Question: I have a shared DLL that was last compiled in 1997 using Visual Studio 6. We're now using this application and shared DLL on MS Server 2008 and it seems less stable.
I'm assuming if I recompiled using VS 2005 or newer, it would also include improvements in the included Microsoft libraries, right? Is this common to have to recompile for MS bug fixes?
Is there a general practice when it comes to using old compiled code in newer environments?
edit:

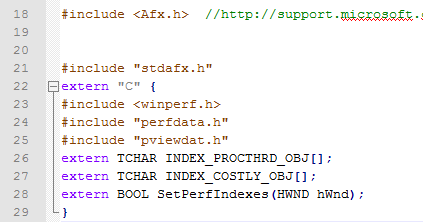
Answer: I can't really speak from a MS/VS-specific vantage point, but my experiences with other compilers have been the following:
1. The ABI (i.e. calling conventions or layout of class information) may change between compilers or even compiler versions. So you may get weird crashes if you compile the app and the library with different compiler versions. (That's why there are things like COM or NSObject -- they define a stable way for different modules to talk to each other)
2. Some OSes change their behaviour depending on the compiler version that generated a binary, or the system libraries it was linked against. That way they can fix bugs without breaking workarounds. If you use a newer compiler or build again with the newer libraries, it is assumed that you test again, so they expect you to notice your workaround is no longer needed and remove it. (This usually applies to the entire application, though, so an older library in a newer app generally gets the new behavior, and its workarounds have already broken.
3. The new compiler may be better. It may have a better optimizer and generate faster code, it may have bugs fixed, it may support new CPUs.
4. A new compiler/new libraries may have newer versions of templates and other stub, glue and library code that gets compiled into your application (e.g. C++ template classes). This may be a variant of #3, or of #1 above. E.g. if you have an older implementation of a std::vector that you pass to the newer app, it might crash trying to use parts of it that have changed. Or it might just be less efficient or have less features.
So in general it's a good idea to use a new compiler, but it also means you should be careful and test it thoroughly to make sure you don't miss any changes.